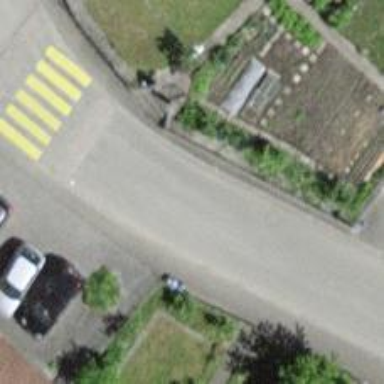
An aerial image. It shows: Residential road.